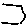
Label: hexagon